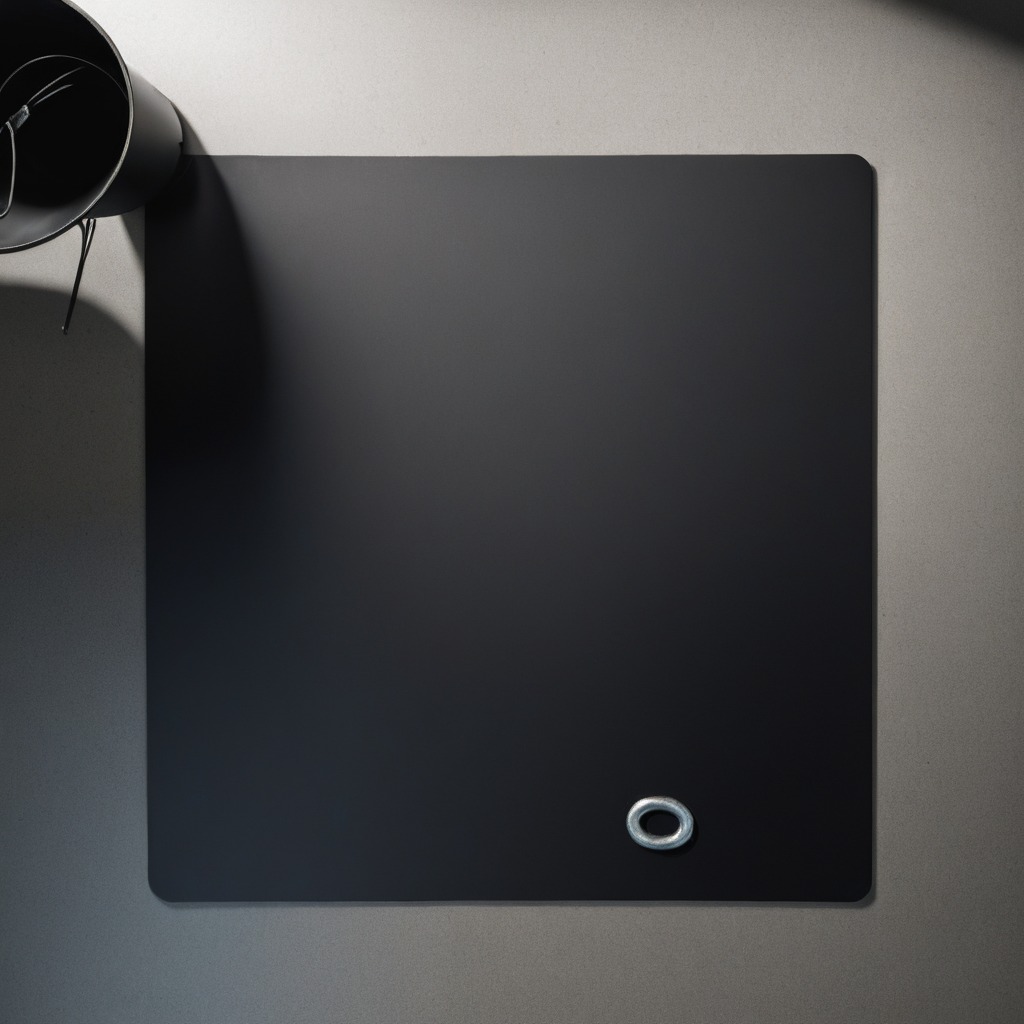
A flat metal washer lying on a clean granite tabletop covered with a black rubber mat inside a workshop under bright overhead lighting crisp shadows high clarity worn but beneath the mat